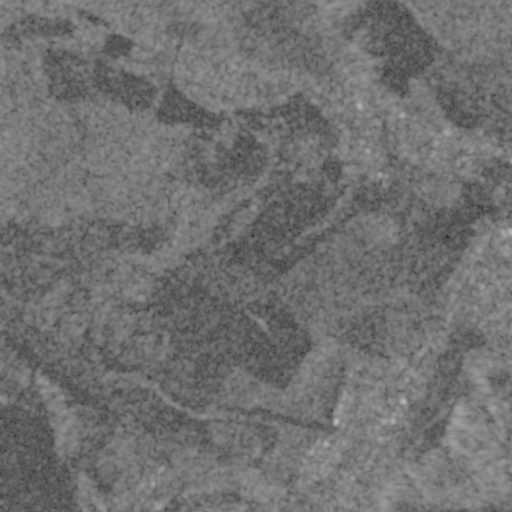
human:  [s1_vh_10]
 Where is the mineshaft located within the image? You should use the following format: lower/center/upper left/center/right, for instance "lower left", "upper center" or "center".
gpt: The mineshaft is located in the upper right of the image.
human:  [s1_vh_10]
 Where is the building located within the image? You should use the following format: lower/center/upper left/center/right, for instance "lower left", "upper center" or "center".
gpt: There is no building in the image.

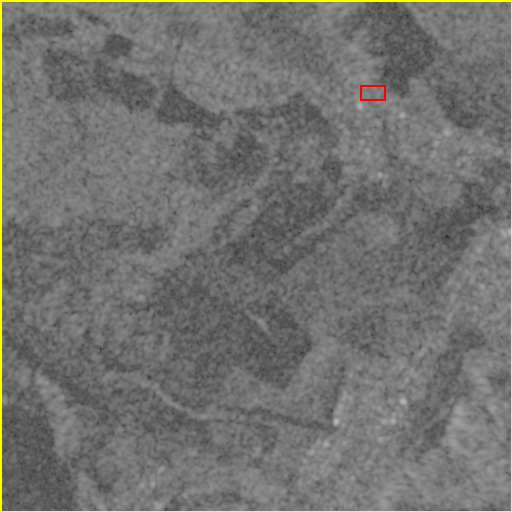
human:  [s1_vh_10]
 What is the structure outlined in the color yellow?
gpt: The structure outlined in yellow is a crop field.
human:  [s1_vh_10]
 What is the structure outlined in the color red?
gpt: The structure outlined in red is a park.
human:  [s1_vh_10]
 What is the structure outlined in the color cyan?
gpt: There is no cyan outline.